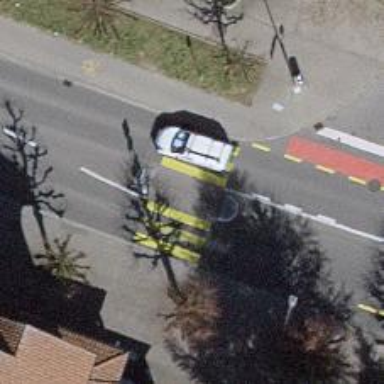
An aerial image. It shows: Marked zebra crossing with visible markings.